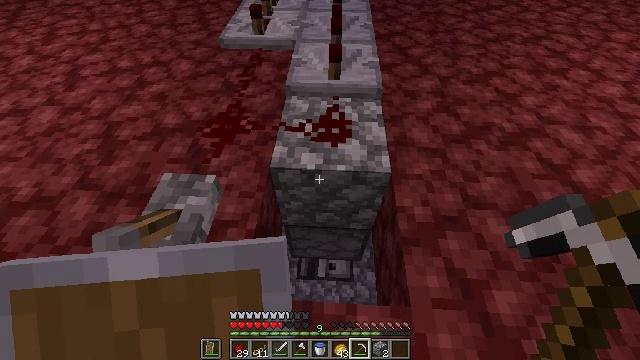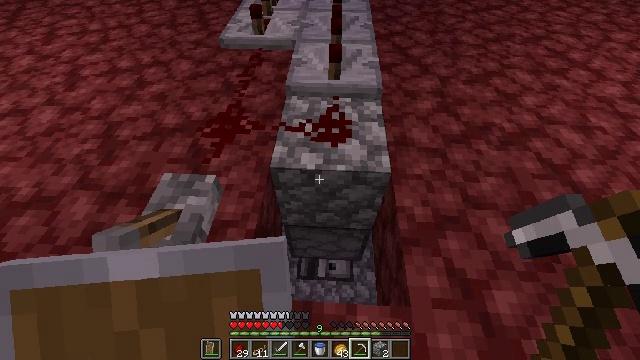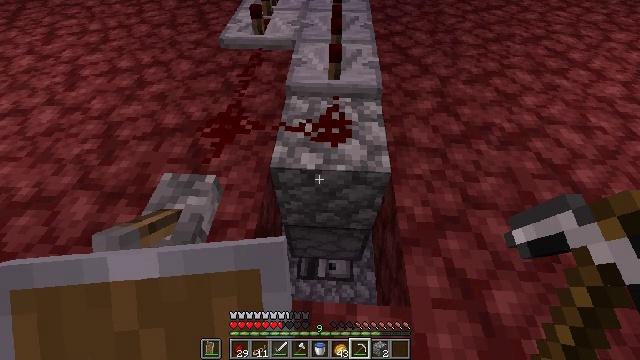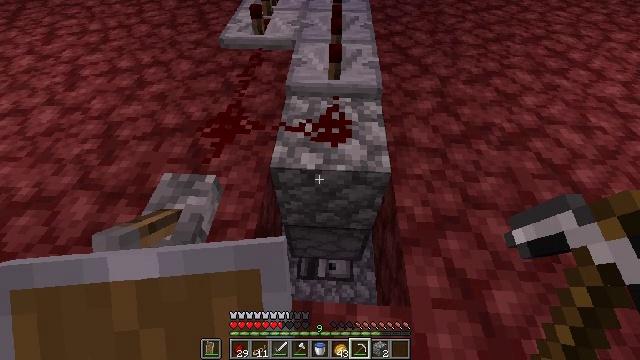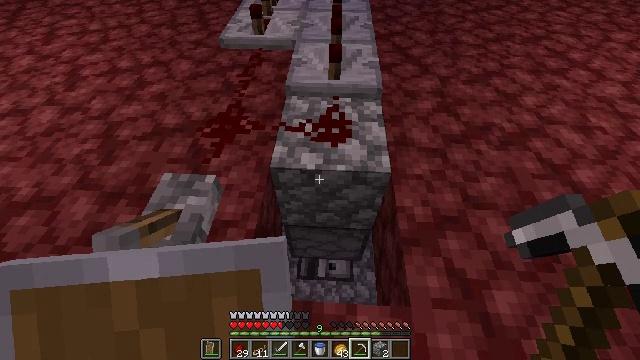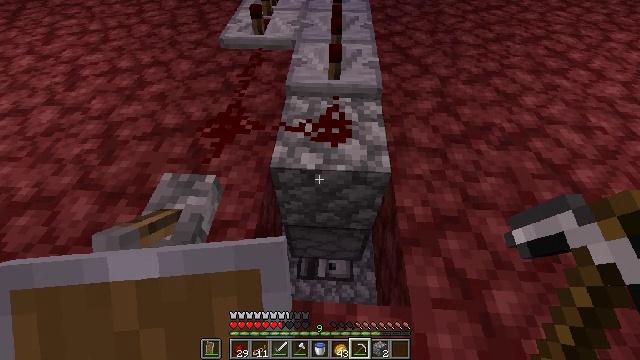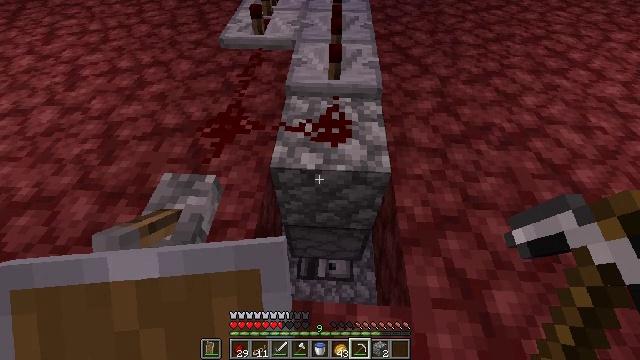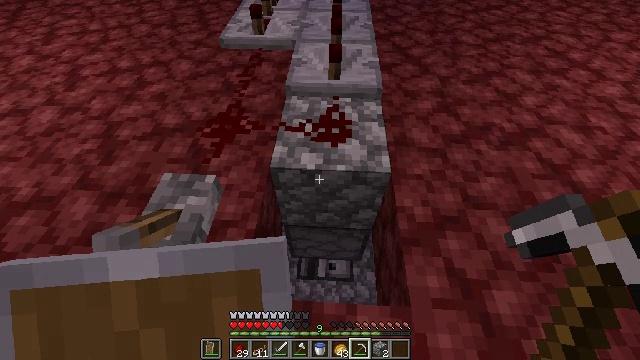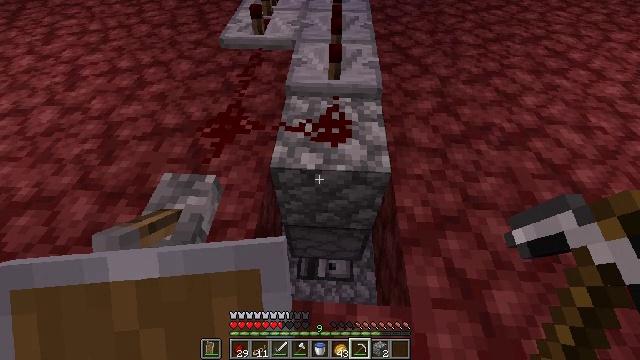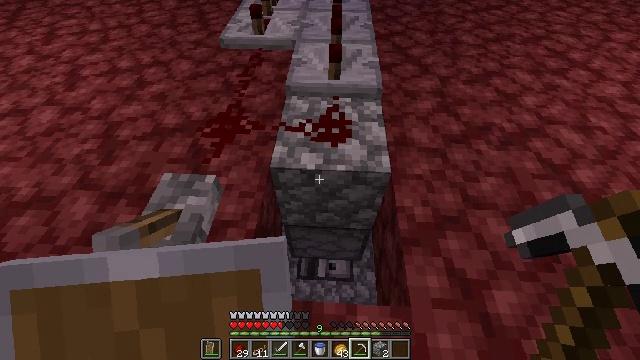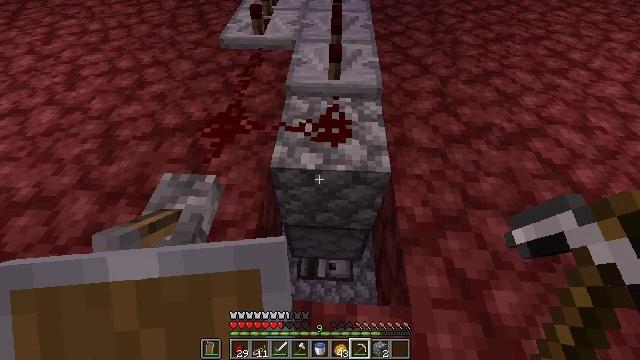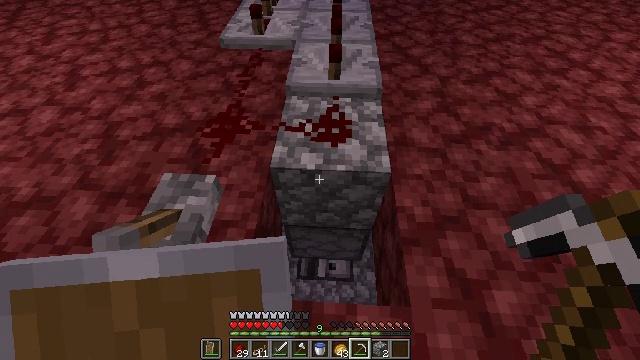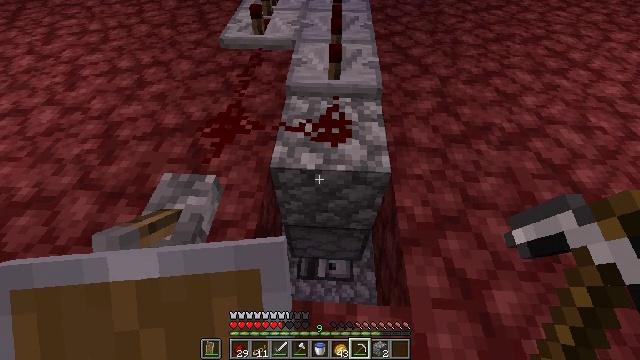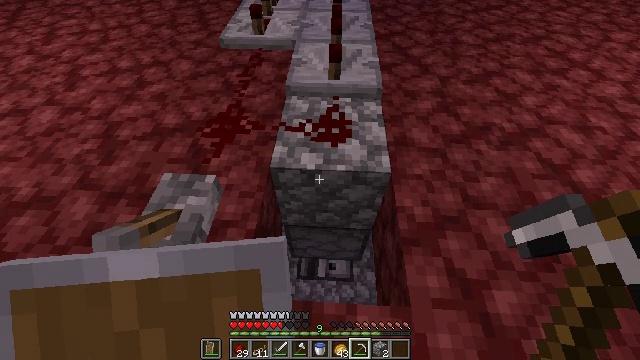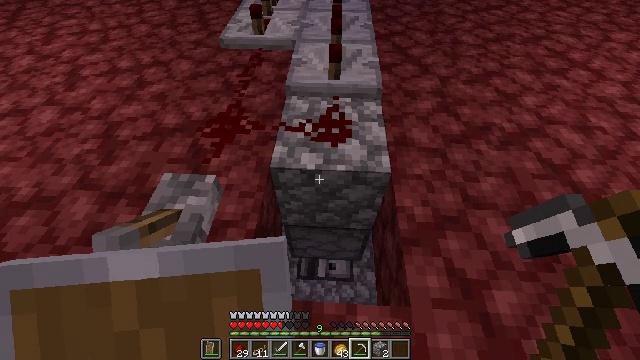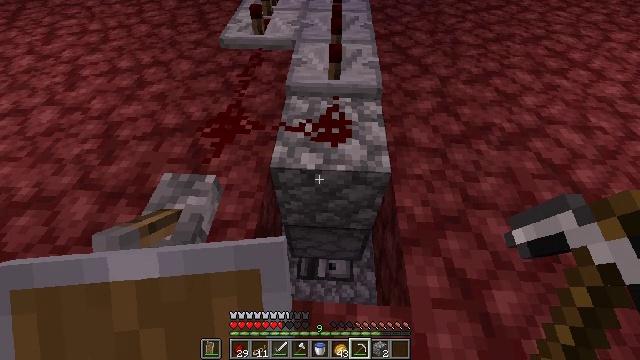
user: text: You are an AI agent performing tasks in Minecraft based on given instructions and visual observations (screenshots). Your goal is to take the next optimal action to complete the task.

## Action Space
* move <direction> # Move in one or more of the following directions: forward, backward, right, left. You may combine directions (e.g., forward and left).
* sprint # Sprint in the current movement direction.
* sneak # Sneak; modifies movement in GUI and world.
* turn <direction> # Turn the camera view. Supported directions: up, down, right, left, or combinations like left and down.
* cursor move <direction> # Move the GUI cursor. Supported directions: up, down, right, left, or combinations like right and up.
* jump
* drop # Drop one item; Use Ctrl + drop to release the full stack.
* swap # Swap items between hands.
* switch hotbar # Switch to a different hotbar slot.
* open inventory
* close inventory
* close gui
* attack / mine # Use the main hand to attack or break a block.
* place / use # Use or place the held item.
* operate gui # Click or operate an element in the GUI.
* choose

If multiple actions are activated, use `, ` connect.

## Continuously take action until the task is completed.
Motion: motion action
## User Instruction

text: Remove redstone wire from your setup.
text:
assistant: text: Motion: no_op
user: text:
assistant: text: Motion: no_op
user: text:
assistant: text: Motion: no_op
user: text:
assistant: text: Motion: no_op
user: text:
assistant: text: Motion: no_op
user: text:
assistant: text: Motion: no_op
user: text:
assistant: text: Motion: no_op
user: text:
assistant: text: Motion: no_op
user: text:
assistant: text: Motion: no_op
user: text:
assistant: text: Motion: no_op
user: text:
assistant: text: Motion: no_op
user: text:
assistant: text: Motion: no_op
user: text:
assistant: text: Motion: no_op
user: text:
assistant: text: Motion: no_op
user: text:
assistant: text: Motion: no_op
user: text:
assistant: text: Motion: no_op
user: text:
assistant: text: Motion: no_op
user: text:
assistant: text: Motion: no_op
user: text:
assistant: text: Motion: no_op
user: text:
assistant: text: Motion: no_op
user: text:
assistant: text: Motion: no_op
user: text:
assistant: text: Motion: no_op
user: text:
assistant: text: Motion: no_op
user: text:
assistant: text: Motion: no_op
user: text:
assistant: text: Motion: no_op
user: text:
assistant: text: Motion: no_op
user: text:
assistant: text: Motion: no_op
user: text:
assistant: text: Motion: no_op
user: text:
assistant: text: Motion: no_op
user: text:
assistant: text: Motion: no_op